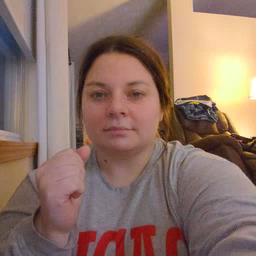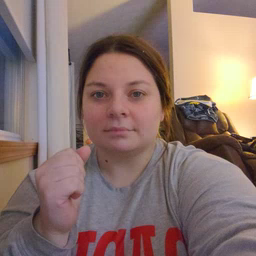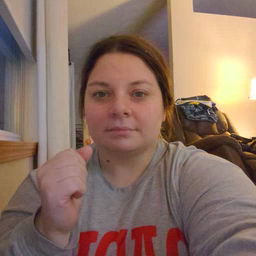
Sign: sticky